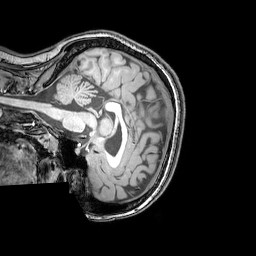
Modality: T1w
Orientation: sagittal
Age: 23
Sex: female
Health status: healthy
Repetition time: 0.081 s
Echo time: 0.037 s